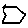
Label: hexagon